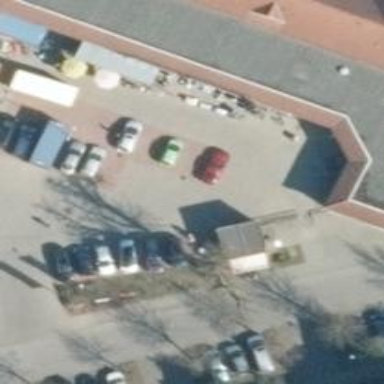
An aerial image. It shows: Fast food establishment.